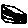
Label: line